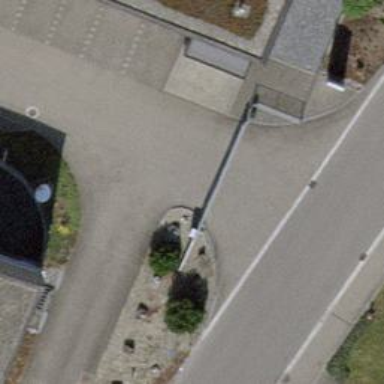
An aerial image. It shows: Lift gate barrier.